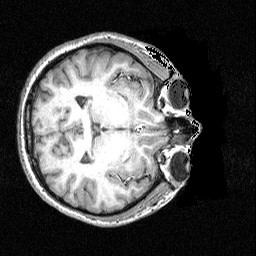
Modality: T1w
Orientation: axial
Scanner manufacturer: siemens
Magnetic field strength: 3 T
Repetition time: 1.54 s
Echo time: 0.00304 s